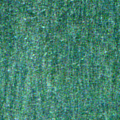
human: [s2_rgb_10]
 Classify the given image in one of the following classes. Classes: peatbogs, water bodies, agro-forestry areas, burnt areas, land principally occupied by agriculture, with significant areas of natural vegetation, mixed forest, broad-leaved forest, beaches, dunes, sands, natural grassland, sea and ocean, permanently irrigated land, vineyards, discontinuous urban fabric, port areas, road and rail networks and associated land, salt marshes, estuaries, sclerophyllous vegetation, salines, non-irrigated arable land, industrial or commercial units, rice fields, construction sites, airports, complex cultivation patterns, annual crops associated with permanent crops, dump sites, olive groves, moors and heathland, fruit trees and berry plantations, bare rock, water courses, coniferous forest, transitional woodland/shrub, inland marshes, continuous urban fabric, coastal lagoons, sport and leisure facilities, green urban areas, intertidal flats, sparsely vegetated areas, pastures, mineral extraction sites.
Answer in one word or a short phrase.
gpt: sea and ocean